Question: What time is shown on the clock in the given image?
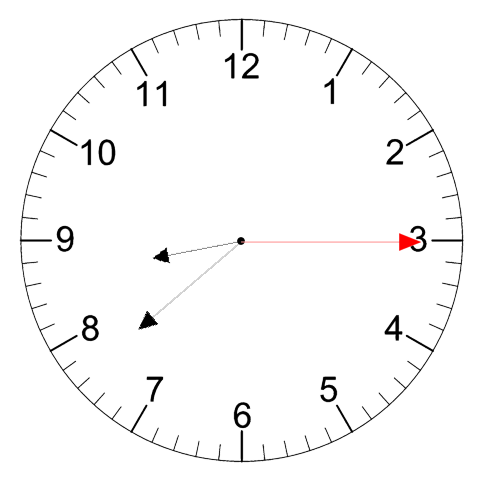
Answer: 08:38:15